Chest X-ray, PA view. Patient: 22 years old, sex M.
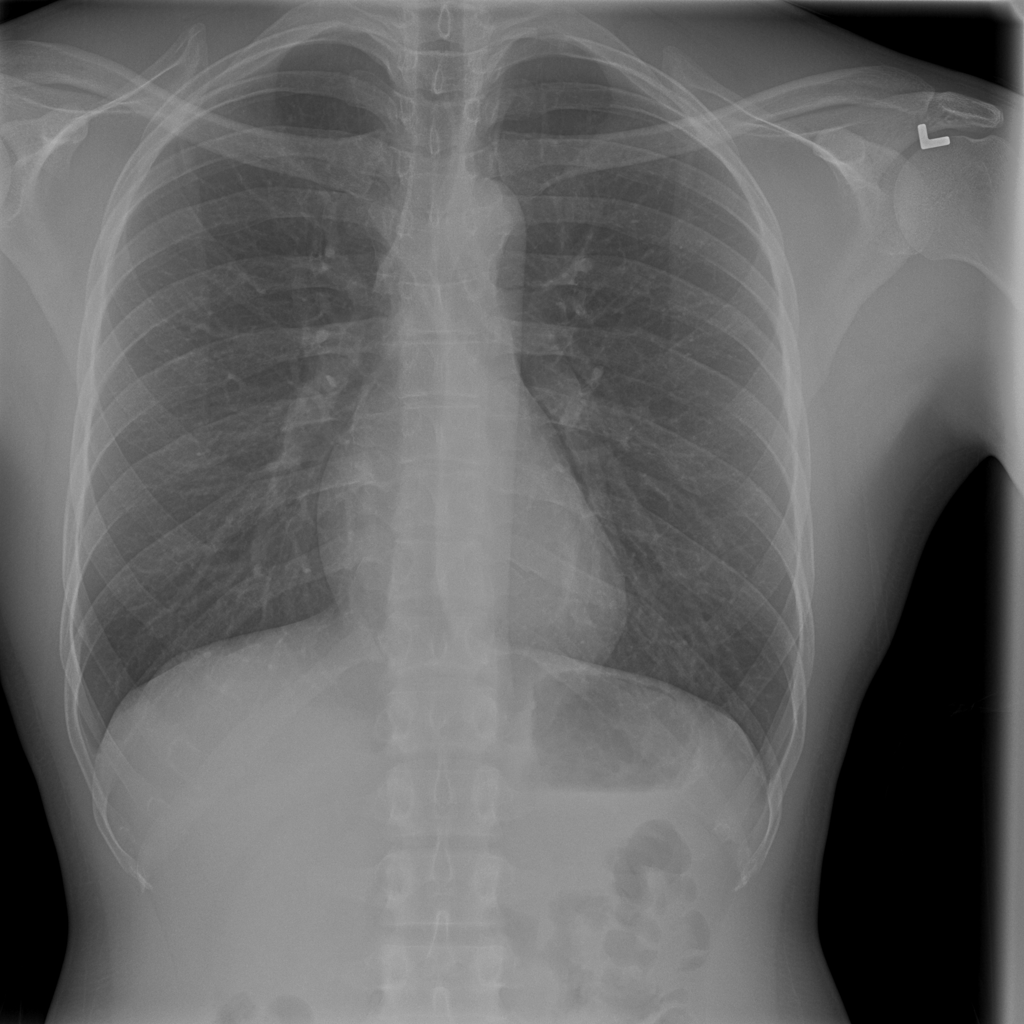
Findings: No Finding